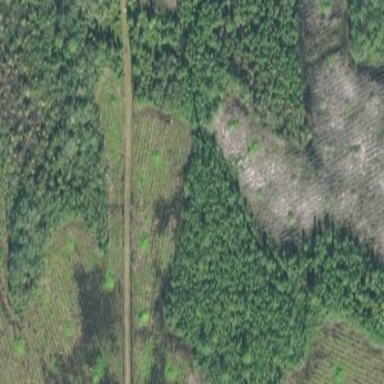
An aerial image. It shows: Forest area predominantly covered with needle-leaved trees.